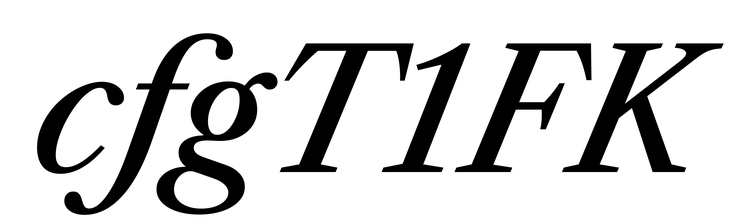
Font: LibreCaslonText-Italic_Medium_Italic